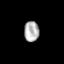
Tissue: prostate
Cell type: T cells
Senescence score: 0.317
Nuclear area (px): 296
Mean DAPI intensity: 179.777